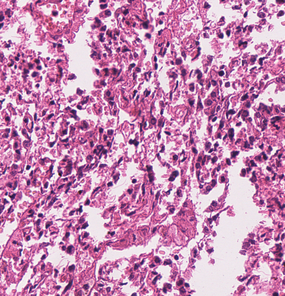
Tumor epithelial tissue: no
Tumor-associated stroma tissue: no
Normal tissue: yes